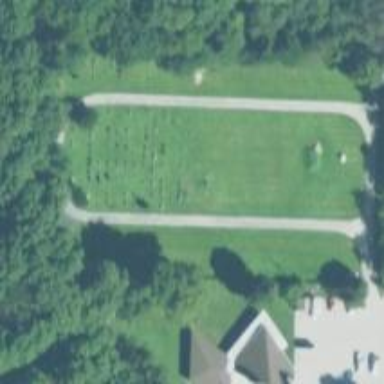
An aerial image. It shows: Cemetery.